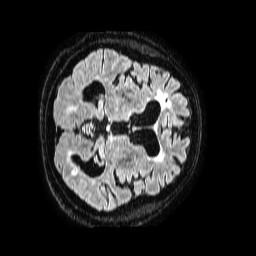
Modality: FLAIR
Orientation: axial
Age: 71
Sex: female
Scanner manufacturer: philips
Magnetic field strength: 1.5 T
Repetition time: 4.8 s
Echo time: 0.3 s